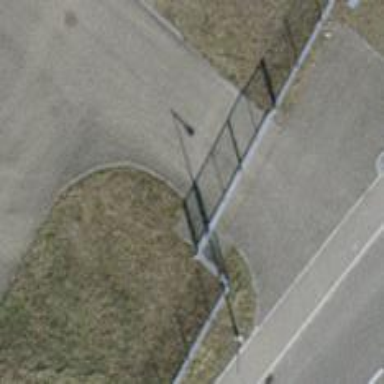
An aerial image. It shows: Gate.